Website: walmart
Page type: billing-address
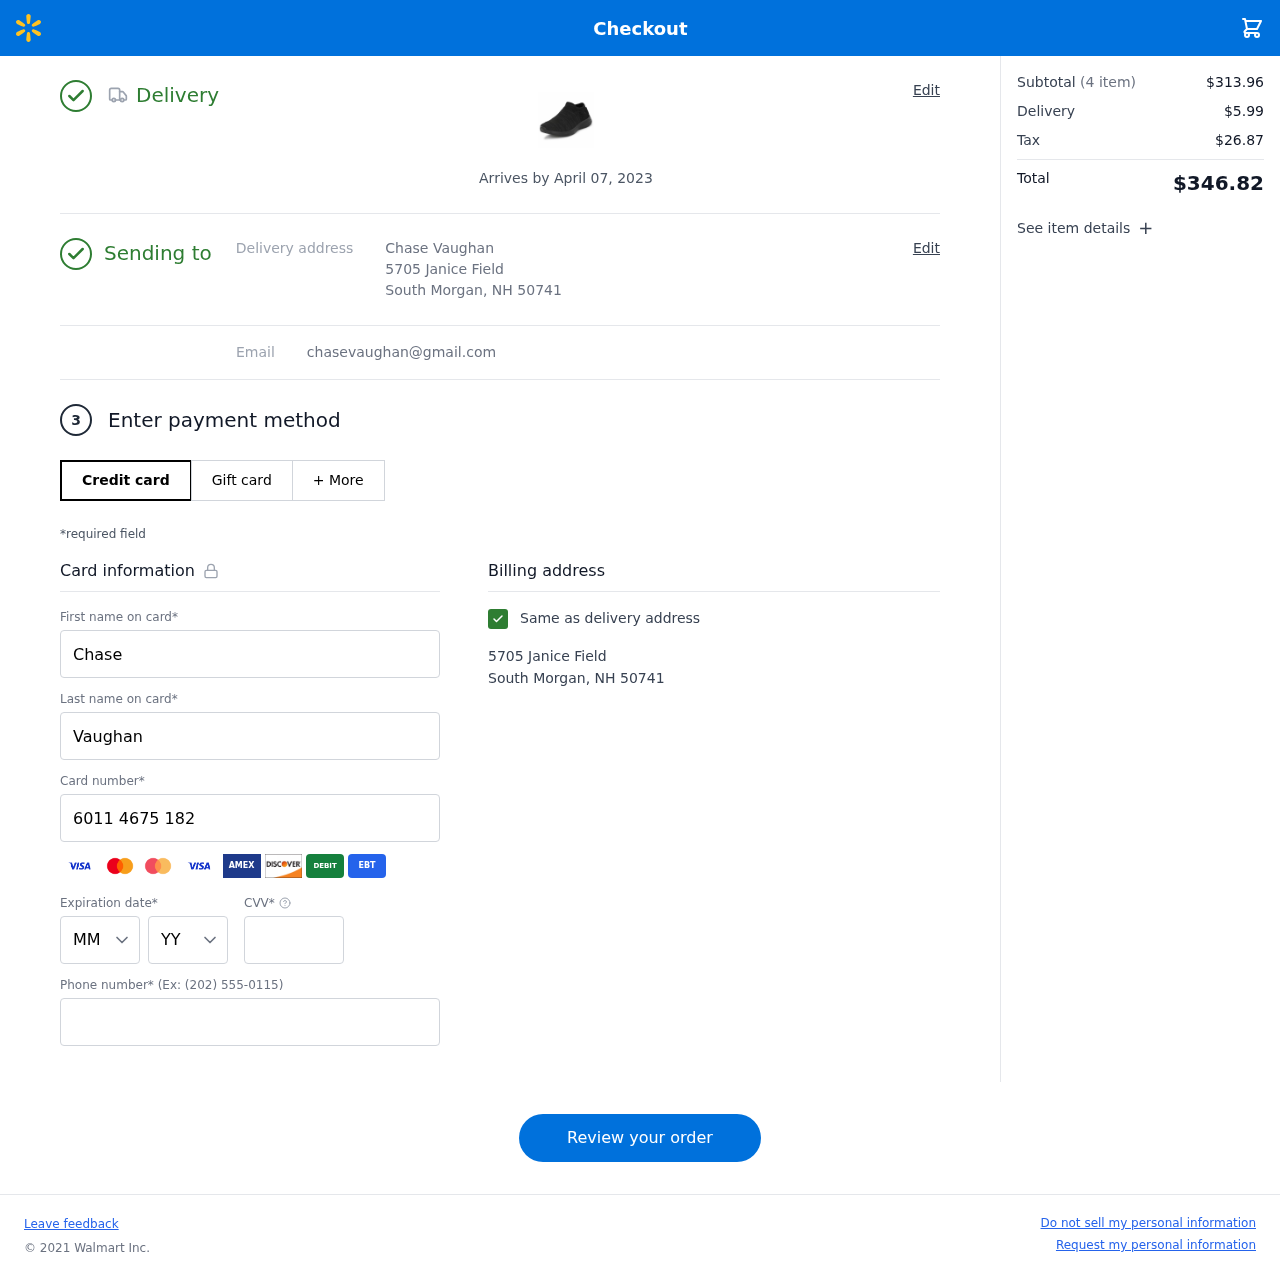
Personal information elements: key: PII_CARD_CVV
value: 827
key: PII_CARD_EXPIRY_MONTH
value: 03
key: PII_CARD_EXPIRY_YEAR
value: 30
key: PII_CARD_NUMBER
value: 6011 4675 1822 3974
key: PII_EMAIL
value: chasevaughan@gmail.com
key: PII_FIRSTNAME
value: Chase
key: PII_FULLNAME
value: Chase Vaughan
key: PII_LASTNAME
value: Vaughan
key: PII_PHONE
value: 2633605432
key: PII_STREET
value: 5705 Janice Field
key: PII_CITY_STATE_ZIP
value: South Morgan, NH 50741
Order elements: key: ORDER_DELIVERY_DATE
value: Arrives by April 07, 2023
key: ORDER_NUM_ITEMS
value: (4 item)
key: ORDER_SUBTOTAL
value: $313.96
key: ORDER_SHIPPING_COST
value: $5.99
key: ORDER_TAX
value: $26.87
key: ORDER_TOTAL
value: $346.82